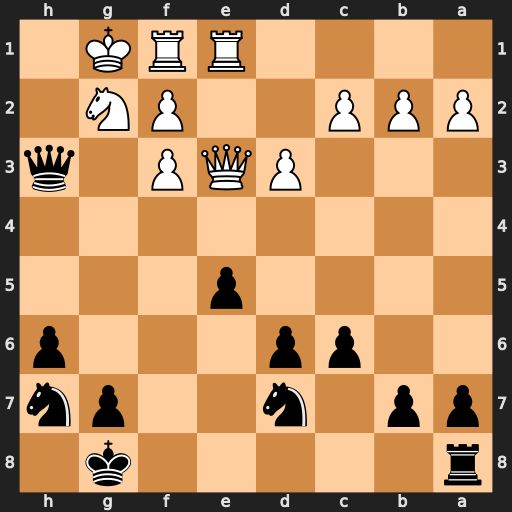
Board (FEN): r5k1/pp1n2pn/2pp3p/4p3/8/3PQP1q/PPP2PN1/4RRK1
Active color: b
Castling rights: -
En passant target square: -
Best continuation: Ng5 f4 Nf3+ Qxf3 Qxf3